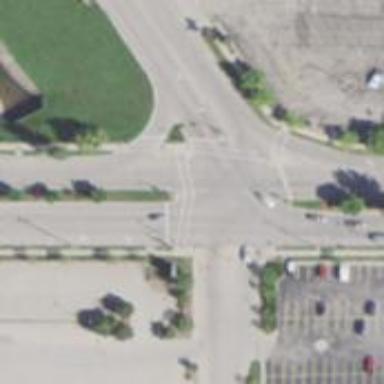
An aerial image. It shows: Crossing with line markings on the road.